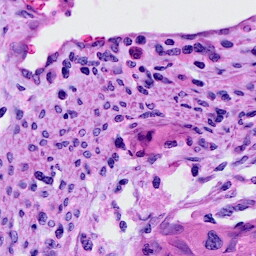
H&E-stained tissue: Cervix